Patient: sex F, age 71
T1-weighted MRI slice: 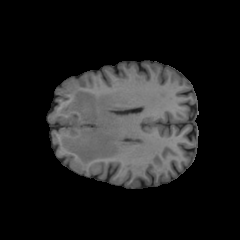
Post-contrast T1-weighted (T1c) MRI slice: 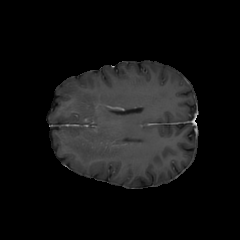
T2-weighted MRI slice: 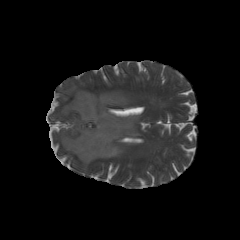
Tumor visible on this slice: yes
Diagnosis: Glioblastoma, IDH-wildtype
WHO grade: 4